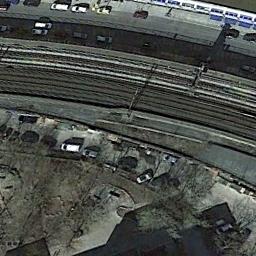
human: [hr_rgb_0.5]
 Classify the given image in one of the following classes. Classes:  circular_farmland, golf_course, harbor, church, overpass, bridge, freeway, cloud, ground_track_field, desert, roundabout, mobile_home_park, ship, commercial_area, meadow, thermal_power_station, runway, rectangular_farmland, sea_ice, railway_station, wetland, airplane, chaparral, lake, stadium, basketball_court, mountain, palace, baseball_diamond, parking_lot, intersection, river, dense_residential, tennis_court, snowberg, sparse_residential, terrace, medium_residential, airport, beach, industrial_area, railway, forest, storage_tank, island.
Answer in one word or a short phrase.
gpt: railway